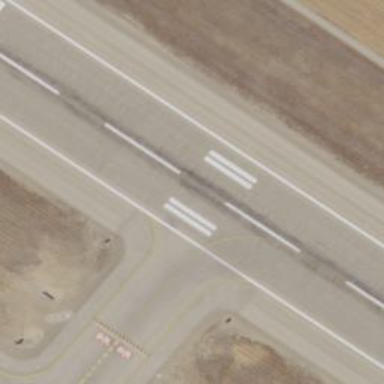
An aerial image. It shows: View of taxiway at the airport.